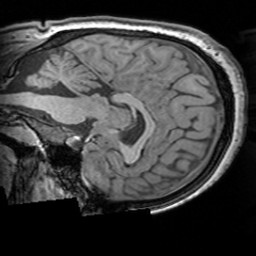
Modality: T1w
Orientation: sagittal
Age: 24
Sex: female
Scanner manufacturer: siemens
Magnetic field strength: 3 T
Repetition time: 1.63 s
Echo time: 0.00311 s